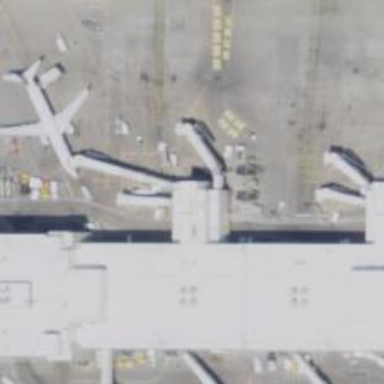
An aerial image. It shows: Airport gate.